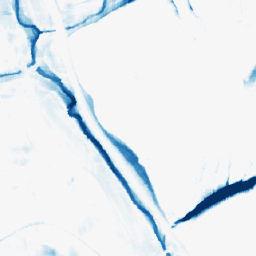
Category: morphological
Decomposition family: morphological_rect
Decomposition parameters: operation: closing
width: 20
height: 20
Upsampling method: nearest
Upsampling parameters: scale: 2
Upsampling scale: 2